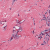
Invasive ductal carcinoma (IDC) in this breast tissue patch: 0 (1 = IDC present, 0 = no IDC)